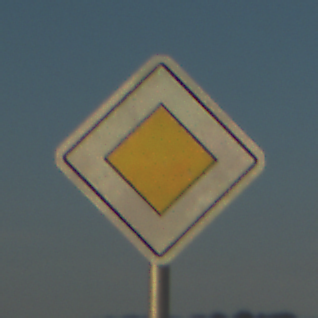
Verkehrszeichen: Vorfahrtsstrasse
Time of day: SunriseSunset
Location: Outdoor (Beach)
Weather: Clear
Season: NotSpecified
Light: Natural